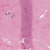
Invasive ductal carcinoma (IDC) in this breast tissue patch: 0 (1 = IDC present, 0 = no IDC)